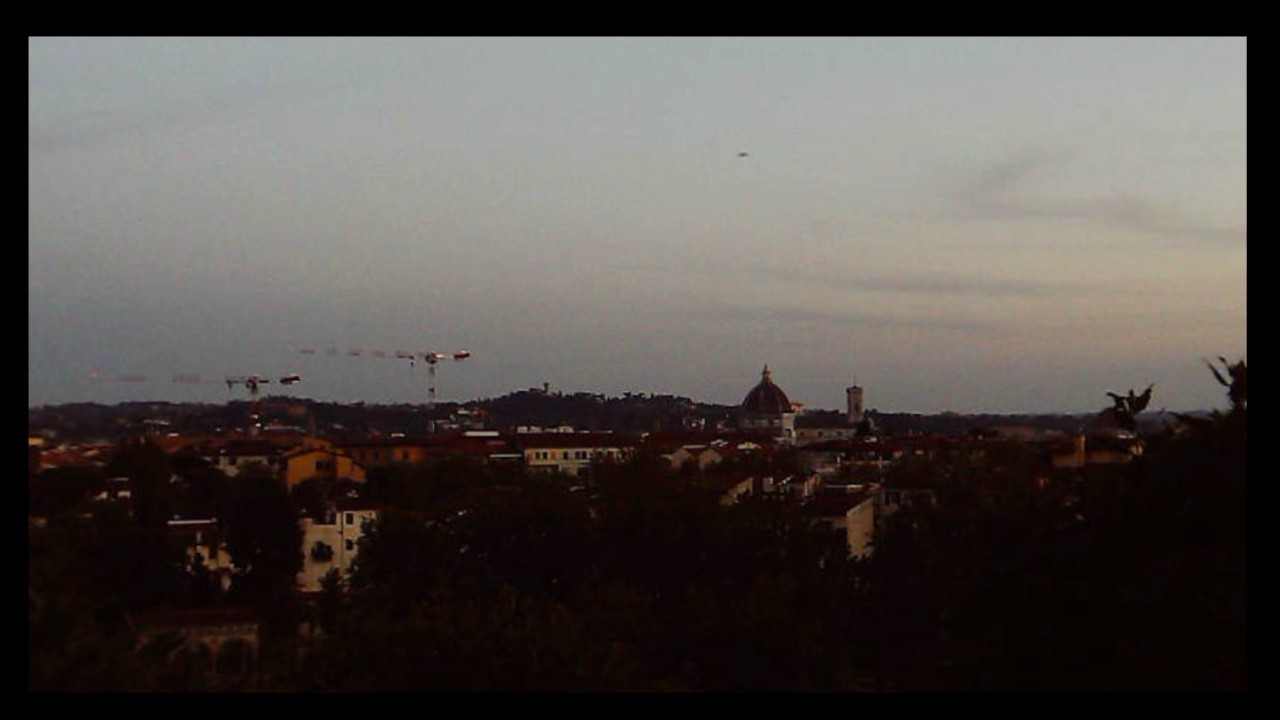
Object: DJI Mini 3